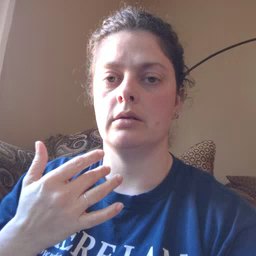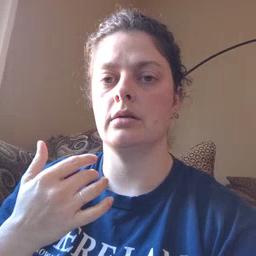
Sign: owl